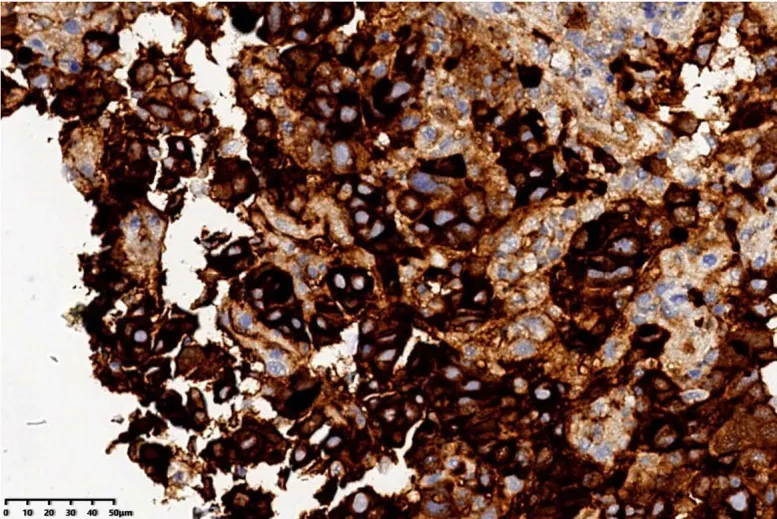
Gastroscopic pathology showed positive AFP immunohistochemistry.
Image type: pathology (immunostaining)